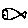
Label: fish